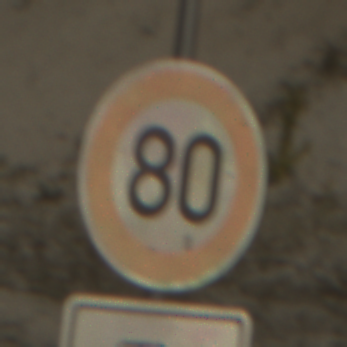
Verkehrszeichen: Geschwindigkeit80
Zusatzzeichen unten: HinweisDurchSinnbild15
Umgebung: Outdoor, Beach
Tageszeit: Midday
Wetter: PartlyCloudy
Licht: Natural
Jahreszeit: NotSpecified
Kontrast: HighContrast